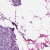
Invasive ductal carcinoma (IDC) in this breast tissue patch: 0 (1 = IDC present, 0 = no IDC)